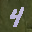
Label: 4